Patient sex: M
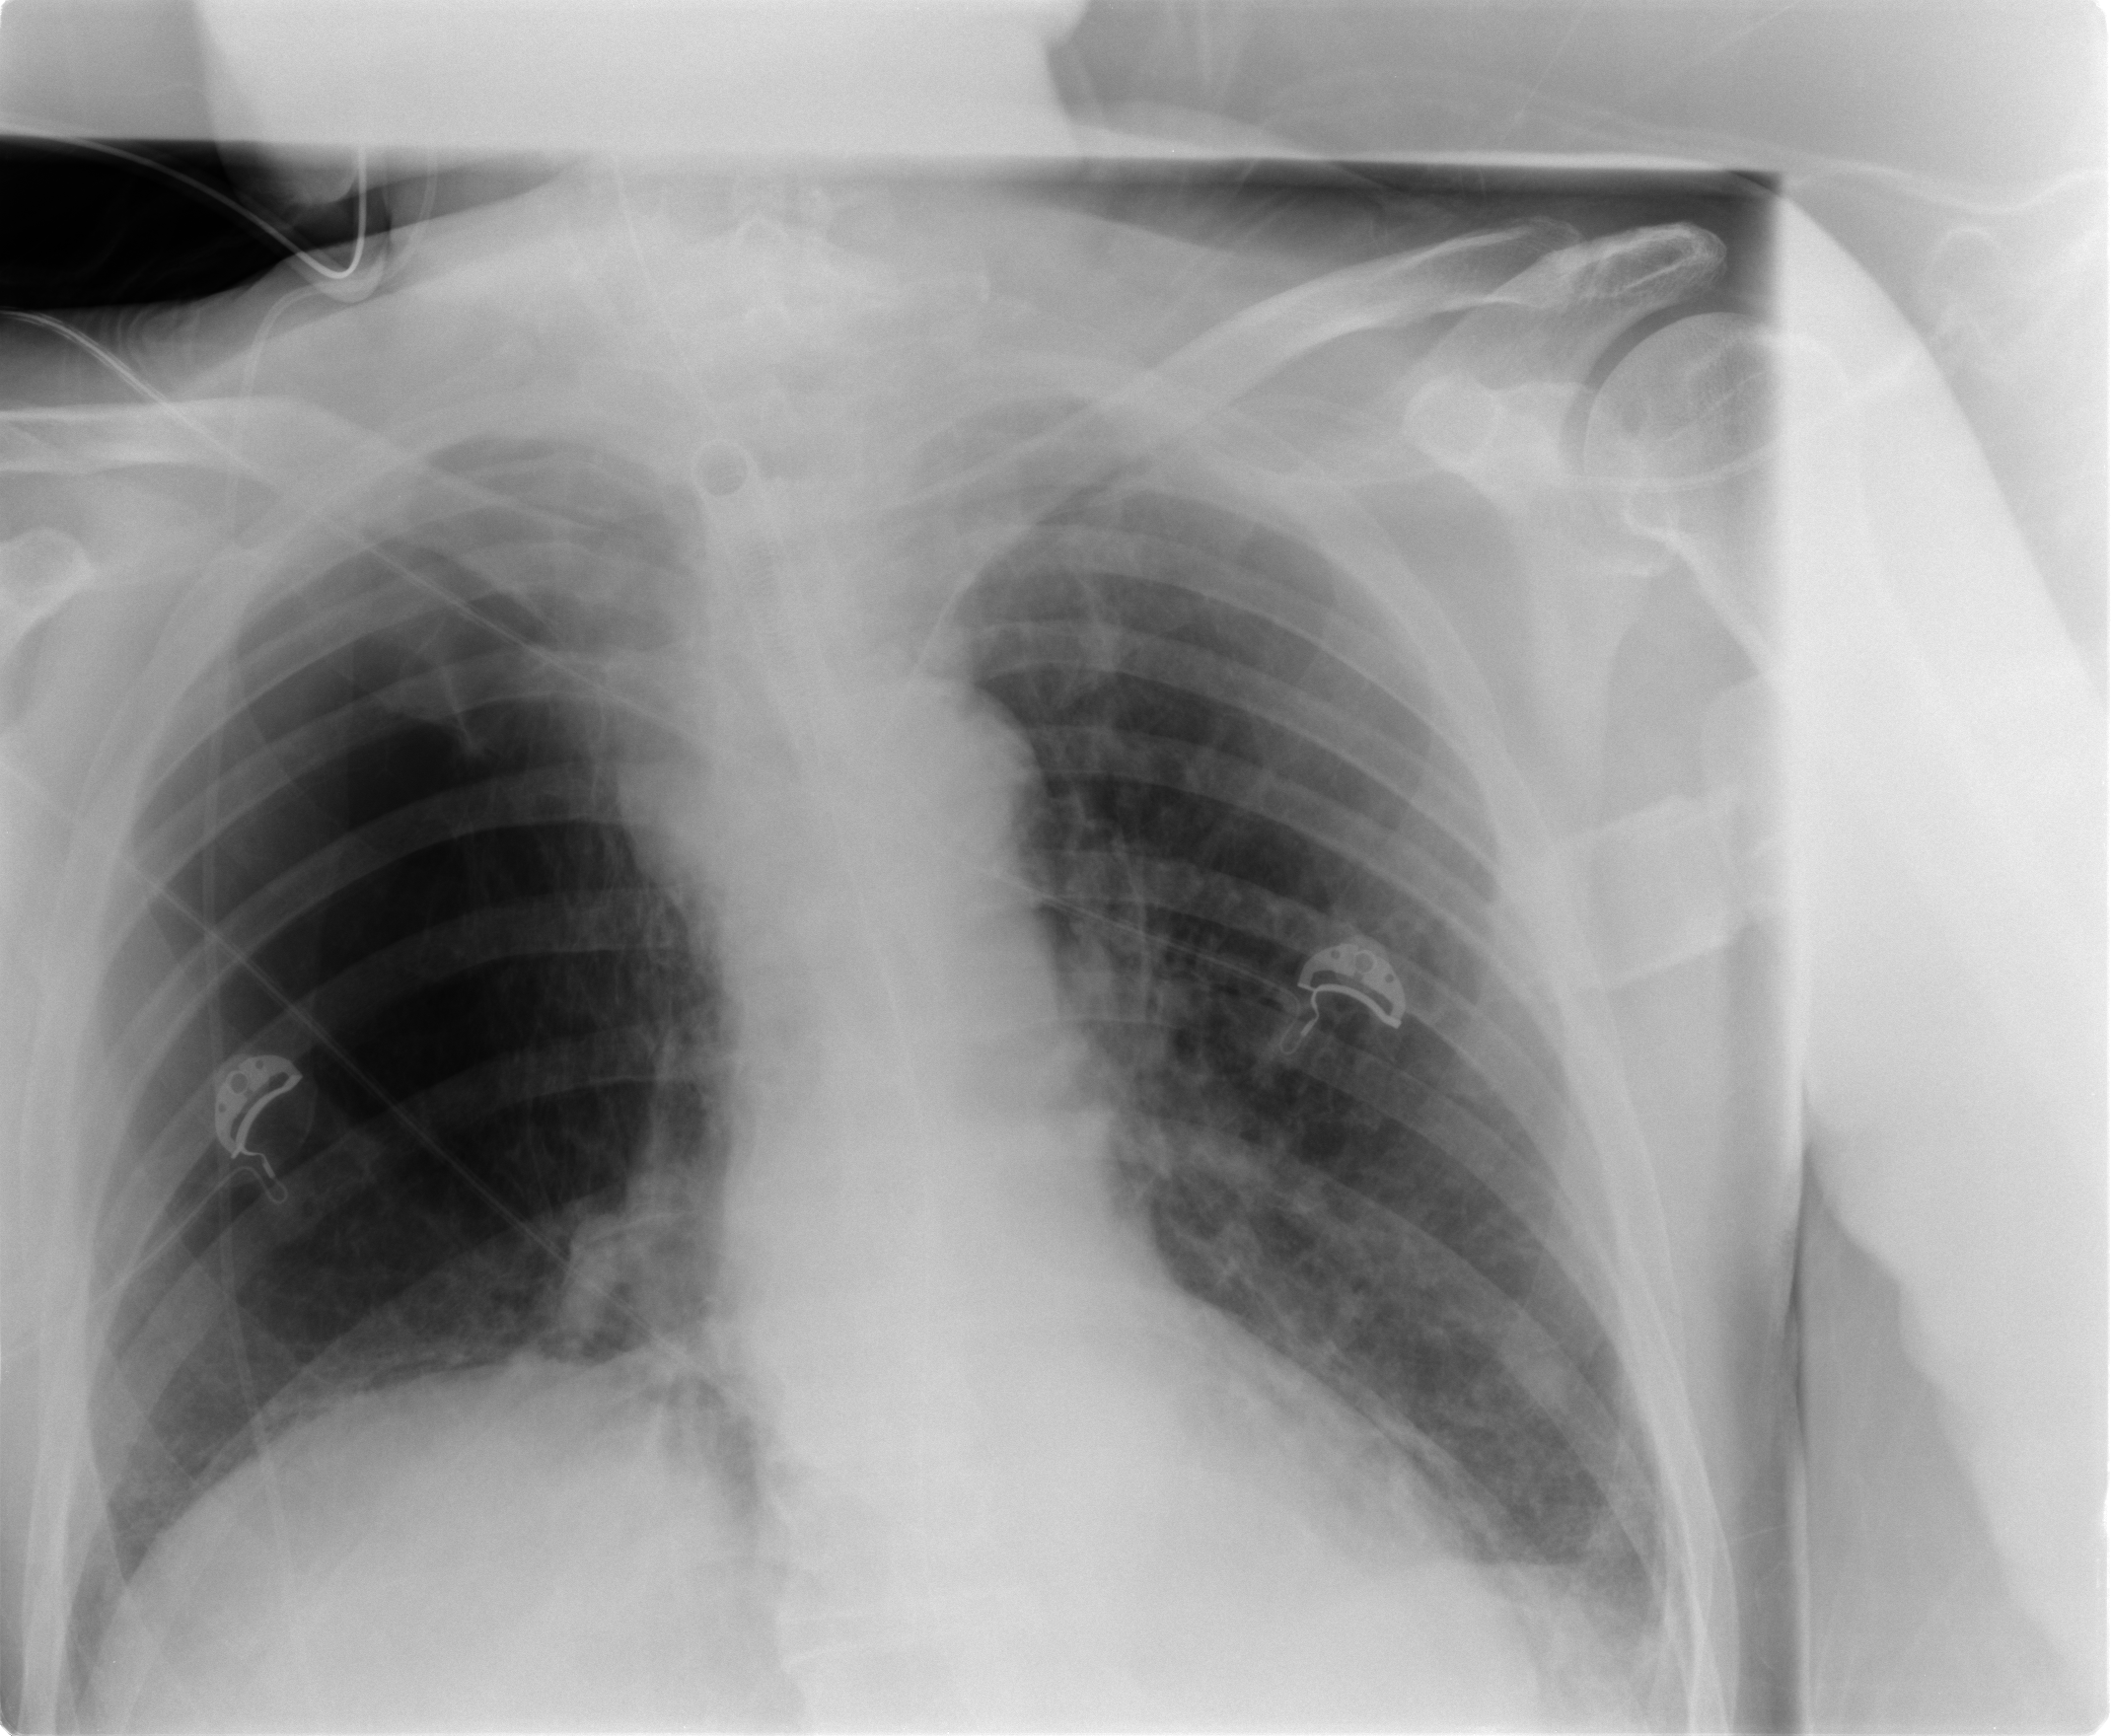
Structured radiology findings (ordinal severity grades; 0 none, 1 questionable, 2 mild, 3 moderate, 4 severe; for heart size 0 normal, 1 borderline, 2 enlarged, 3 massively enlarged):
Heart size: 0
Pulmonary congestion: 0
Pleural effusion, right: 0
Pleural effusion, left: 1
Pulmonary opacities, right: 0
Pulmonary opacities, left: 0
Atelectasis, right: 0
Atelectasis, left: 0